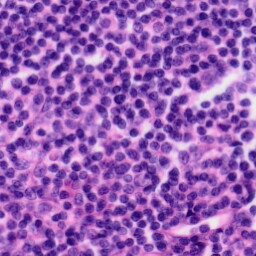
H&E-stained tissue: Tonsil